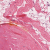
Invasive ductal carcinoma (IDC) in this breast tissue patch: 0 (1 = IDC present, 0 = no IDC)